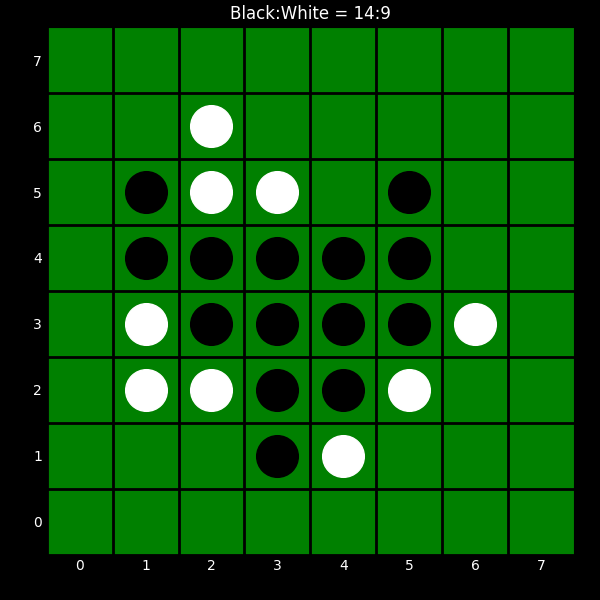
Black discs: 14
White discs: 9